Question: I have a kendo grid and I am displaying time in one column as shown in pic
but whenever I update the time using edit kendo button time picker it does not display correct time although if I select 5:12 AM it save correctly in database but on update it doesn't display correct time. Some one has written that use 'parse' function in the model definition
'''
parse: function (d) {
$.each(d, function (idx, elem) {
elem.event_time = kendo.parseDate(elem.event_time, "yyyy-mm-ddThh:mm:ss.fffz");
});
return d;
}
'''
And then use {0:hh:mm tt} for formatting the column.
'''
columns : [
...
{
field : "date",
title : "Date",
format: "{0:hh:mm tt}"
} ,
...
'''
]
But it is still not working and it returns first event time of grid and even on page load it is not working. How to display mysql time data in kendo grid in utc or other format.
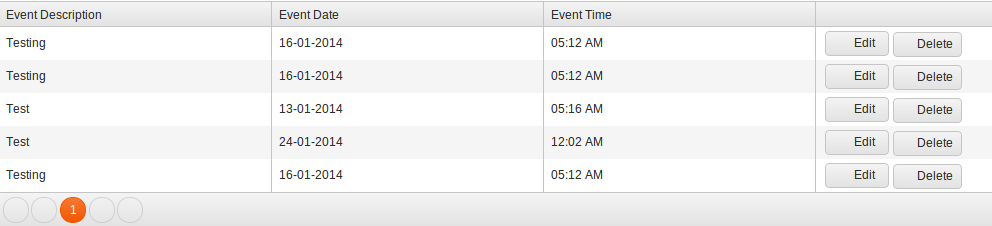
Answer: Ok I found the answer and it is working. First of all 'kendo' returns 'GMT' date format and to display date in local time format, You need to modify kendo 'parse' function like this:
'''
parse : function(response) {
$.each(response, function(idx, elem) {
if (elem.event_time && typeof elem.event_time == "string") {
var d=new Date(Date.parse(elem.event_time));
var utcdate = new Date(d.getTime() + (d.getTimezoneOffset()*60000));
elem.event_time = new Date(elem.event_time).toISOString();
}
});
return response;
},
'''
and also change the parameterMap to
'''
parameterMap : function(options, operation) {
if(operation == "update") {
var d=new Date(Date.parse(options.models[0].event_time));
var utcdate = new Date(d.getTime() + (d.getTimezoneOffset()*60000));
options.models[0].event_time = utcdate;
return { event : options.models[0] };
}
}
'''
May be you also need to add
'''
save: function(response) {
dataSource.fetch(function() {
var row = dataSource.at(0);
var d=new Date(Date.parse(row.event_time));
//To convert to UTC datetime by subtracting the current Timezone offset
var utcdate = new Date(d.getTime() + (d.getTimezoneOffset()*60000));
row.set("event_time", row.event_time);
});
},
'''
I am sure this will work for every one